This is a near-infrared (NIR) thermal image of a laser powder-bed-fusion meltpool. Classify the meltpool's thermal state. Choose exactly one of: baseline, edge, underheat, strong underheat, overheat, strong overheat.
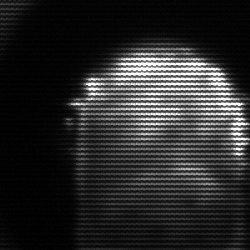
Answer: baseline